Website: bh-photo
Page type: payment
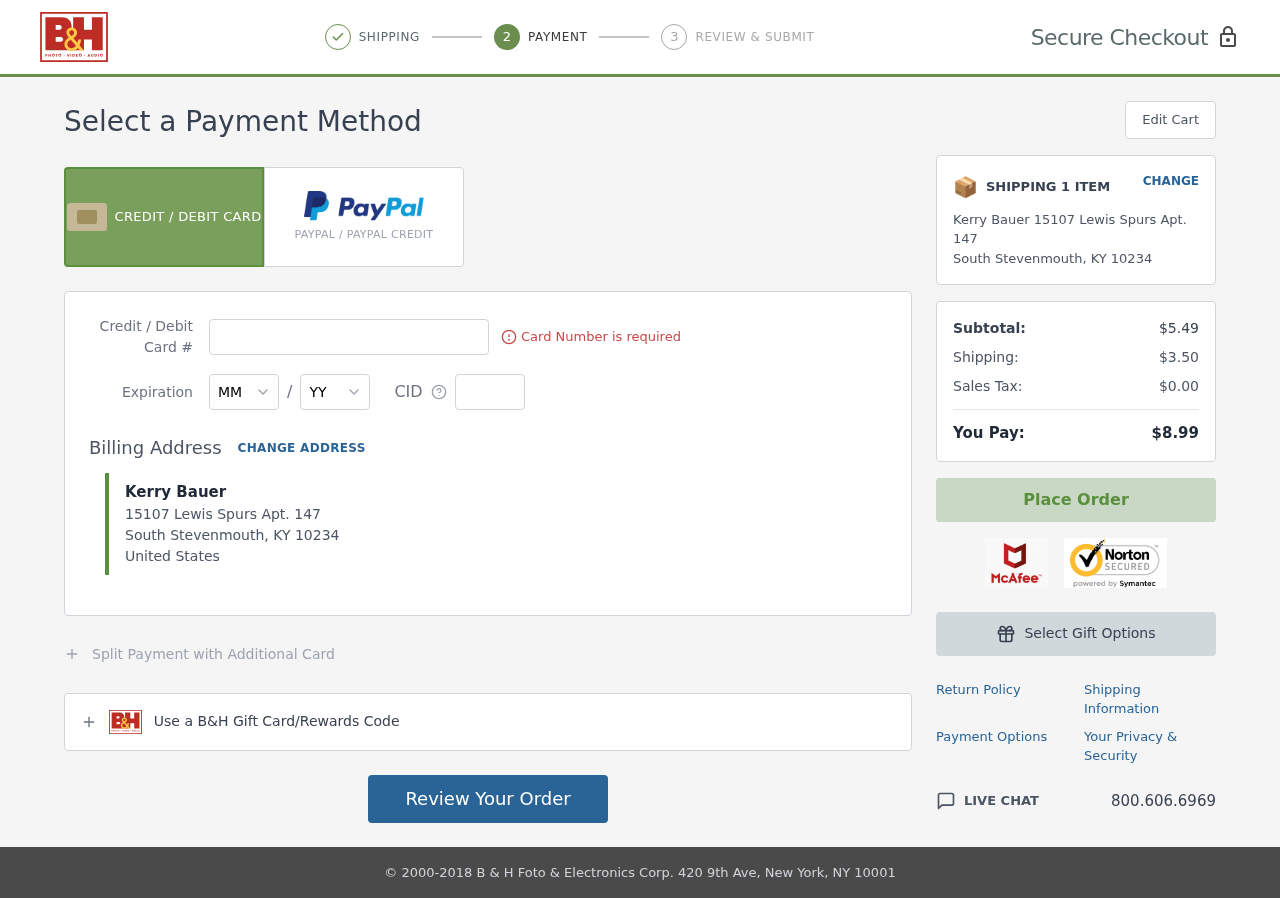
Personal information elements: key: PII_CARD_CVV
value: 825
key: PII_CARD_EXPIRY_MONTH
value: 04
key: PII_CARD_EXPIRY_YEAR
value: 29
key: PII_CARD_NUMBER
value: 2222 2059 7456 0305
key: PII_CITY
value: South Stevenmouth
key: PII_COUNTRY
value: United States
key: PII_FULLNAME
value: Kerry Bauer
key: PII_POSTCODE
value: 10234
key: PII_STATE_ABBR
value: KY
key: PII_STREET
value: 15107 Lewis Spurs Apt. 147
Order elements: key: ORDER_NUM_ITEMS
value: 1
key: ORDER_SUBTOTAL
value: $5.49
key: ORDER_SHIPPING_COST
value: $3.50
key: ORDER_TAX
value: $0.00
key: ORDER_TOTAL
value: $8.99